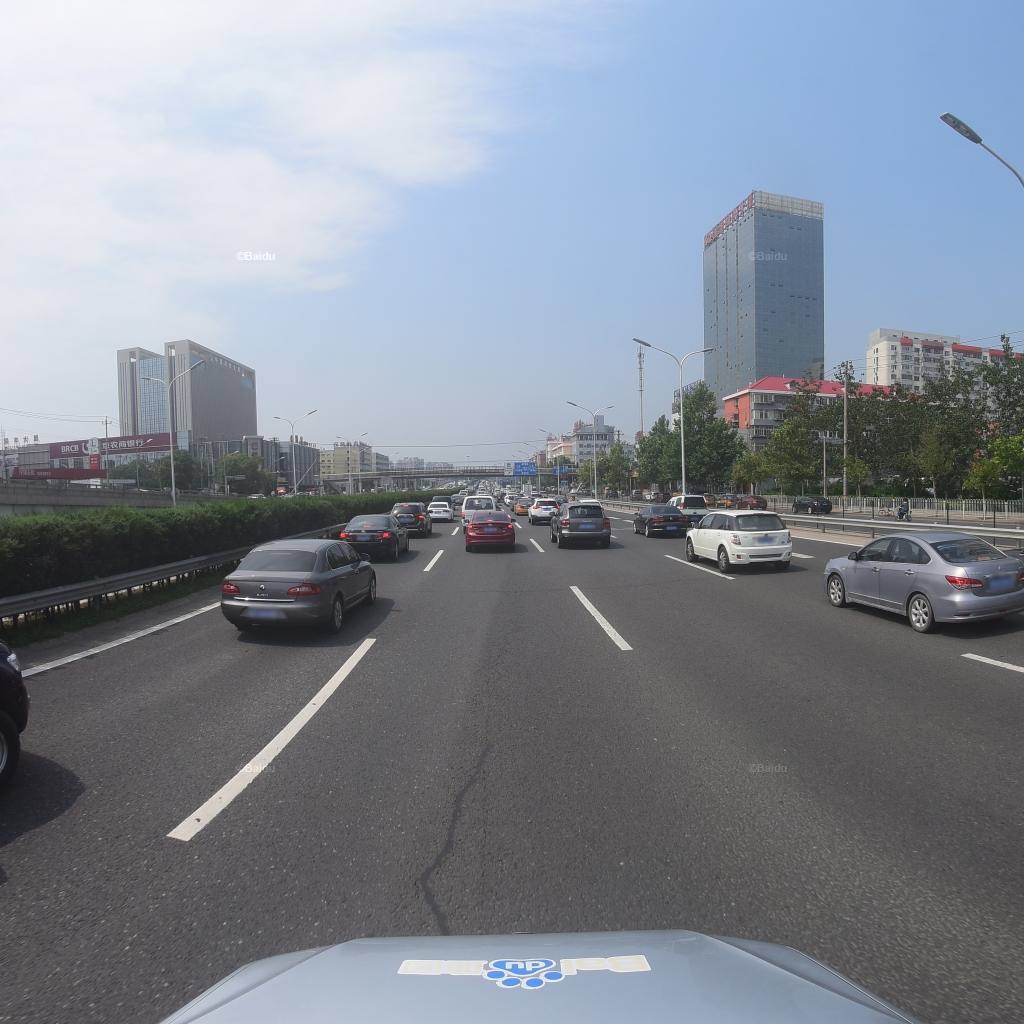
Region: Fengtai
Road damage annotations: transverse patch, longitudinal patch